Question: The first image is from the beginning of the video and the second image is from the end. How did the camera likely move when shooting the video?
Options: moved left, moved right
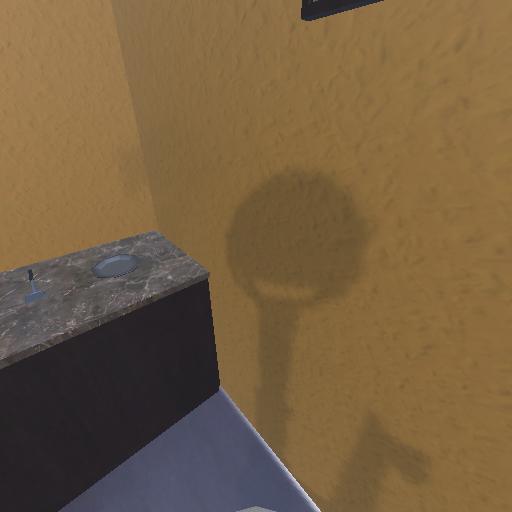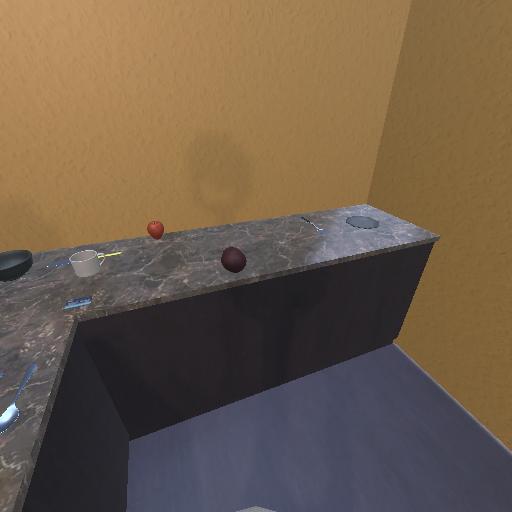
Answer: moved left